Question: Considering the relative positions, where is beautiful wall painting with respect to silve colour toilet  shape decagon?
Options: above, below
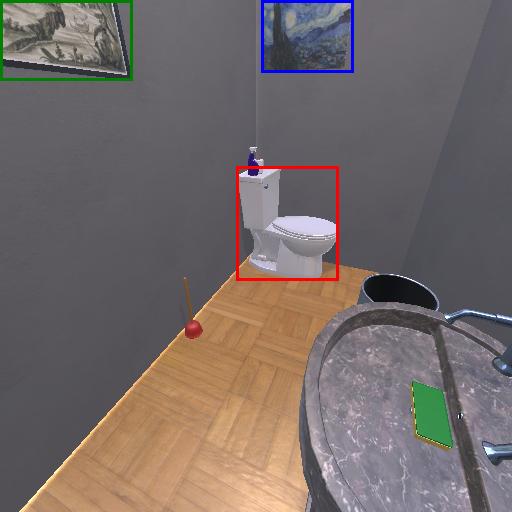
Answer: above